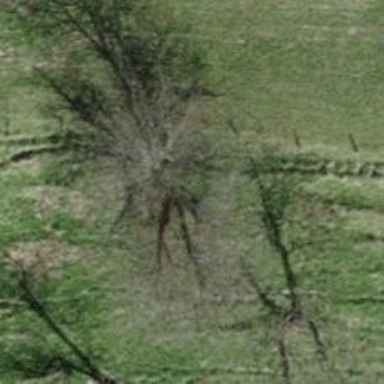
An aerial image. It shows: Single tag "natural: tree."